Question: I have a google maps on a page, written in mostly php prototype and jquery.
I want map to be responsive and i managed to set it's width correctly. But couldn't handle hight problem.
You see
'''
jQuery(window).height();
'''
returns height of the page that's good, but not what I wanted. As you can see in image, there is a scrollbar on right and it gives me the height of the whole page. I want to get the value of the height of the screen(without scroll, viewport), how can i do that?

Edit: 'var x = jQuery(window).height();'
'''
alert(x);
'''
returns 961 so i believe the value of i want is something like 800
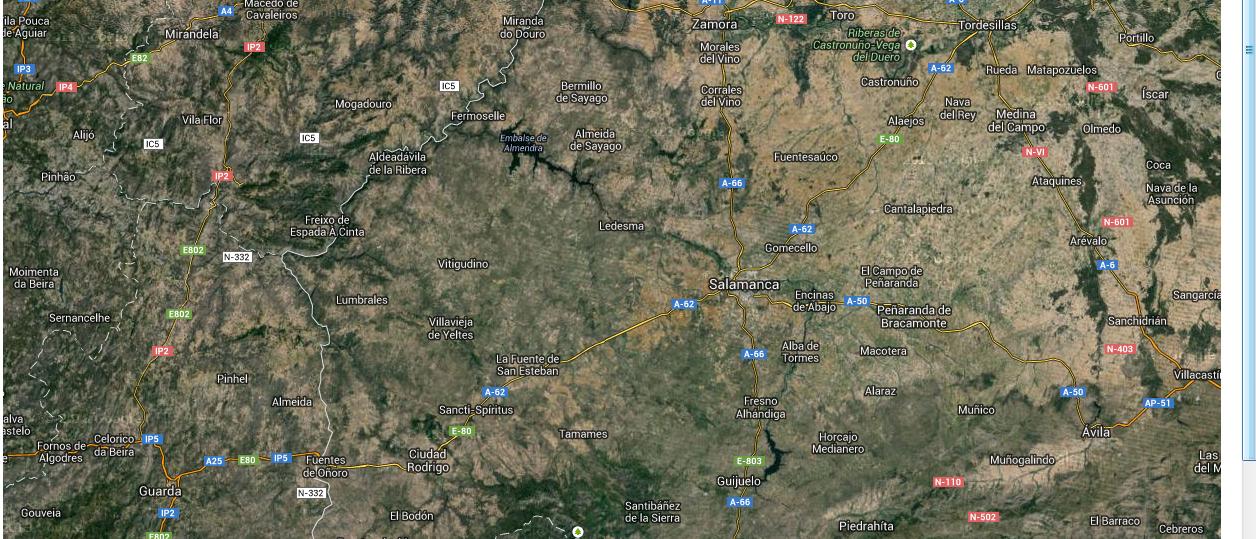
Answer: The solution i've come up with is to define a css class wrapping the map.
'''
.gm_responsive {
position: relative;
padding-bottom: 68%;
padding-top: 45px;
height: 0;
overflow: hidden;
'''
}
I believe the key is
'''
padding-bottom: 68%;
'''